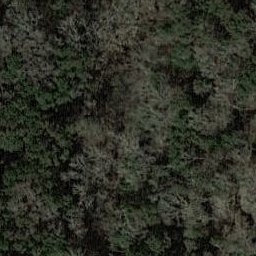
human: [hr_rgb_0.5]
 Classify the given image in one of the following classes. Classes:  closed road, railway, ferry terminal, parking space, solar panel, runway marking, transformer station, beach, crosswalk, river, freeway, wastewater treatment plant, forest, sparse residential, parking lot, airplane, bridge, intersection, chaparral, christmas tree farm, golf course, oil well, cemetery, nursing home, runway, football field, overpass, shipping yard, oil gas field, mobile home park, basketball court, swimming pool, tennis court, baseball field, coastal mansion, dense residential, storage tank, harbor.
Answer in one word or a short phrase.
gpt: forest